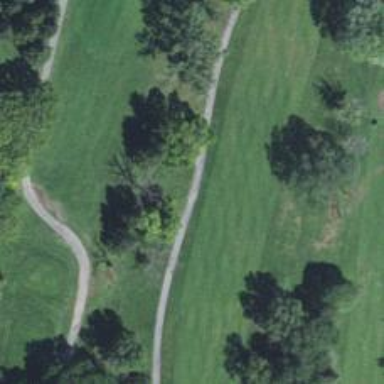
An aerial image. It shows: Service road used as golf cart path.